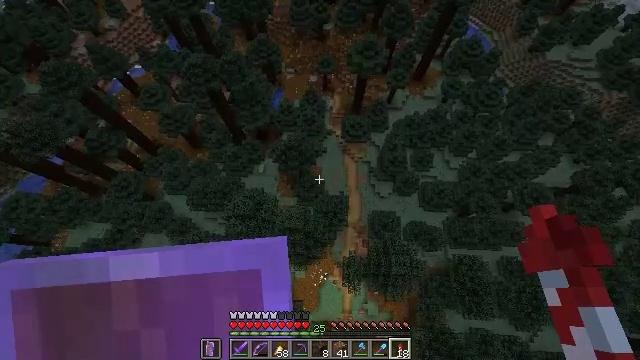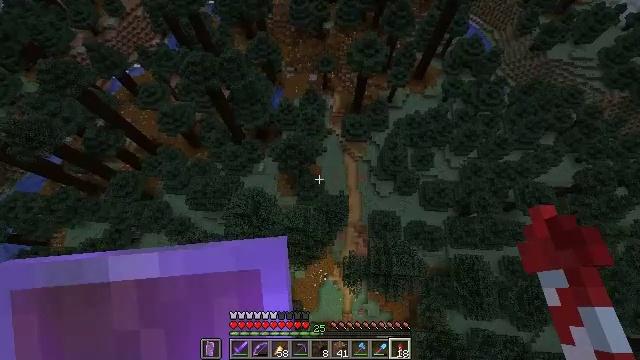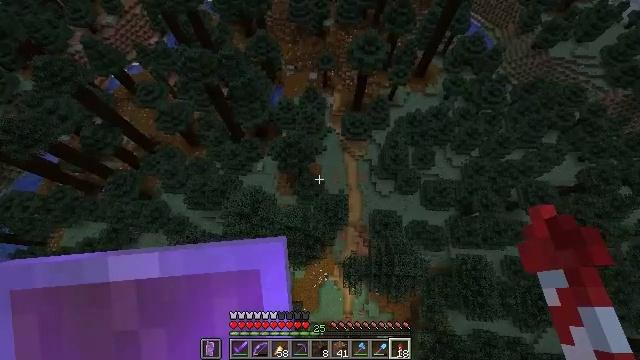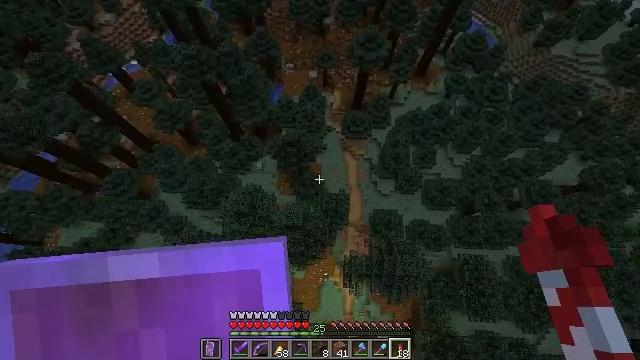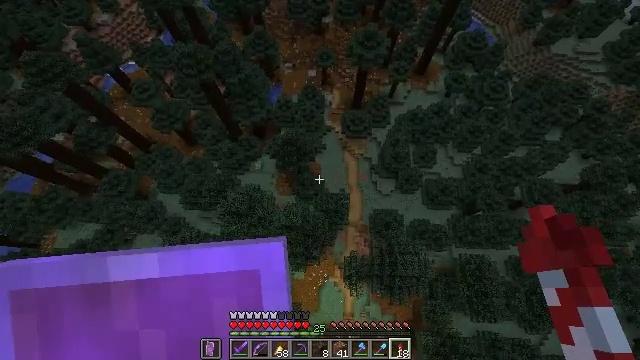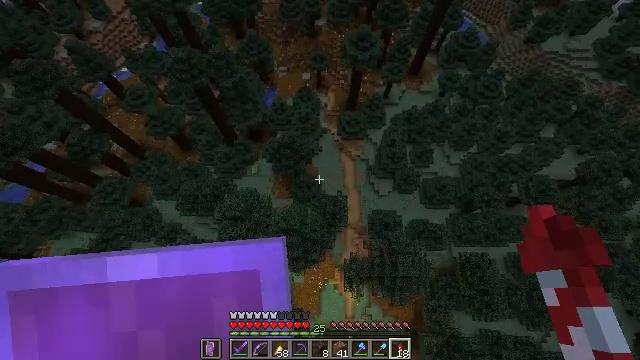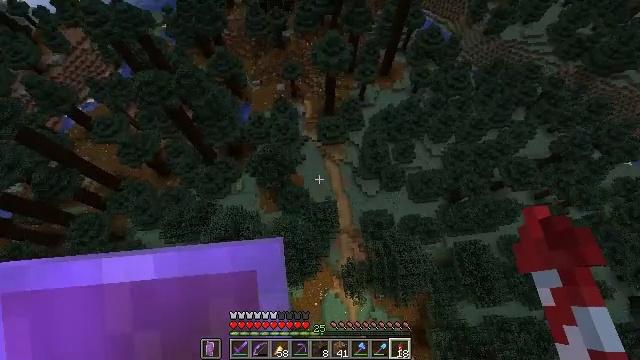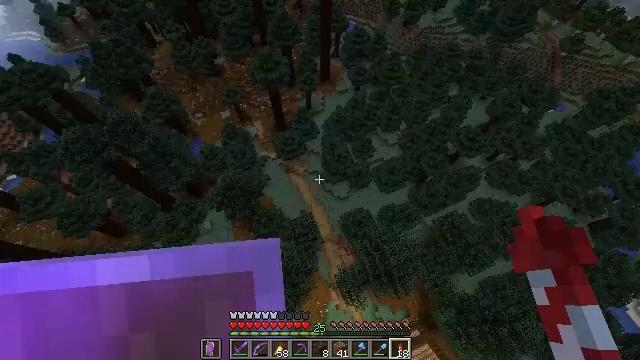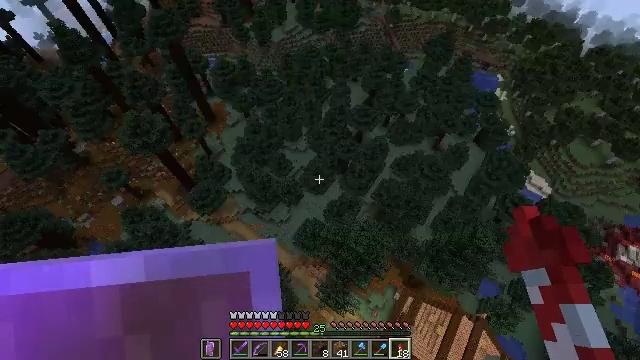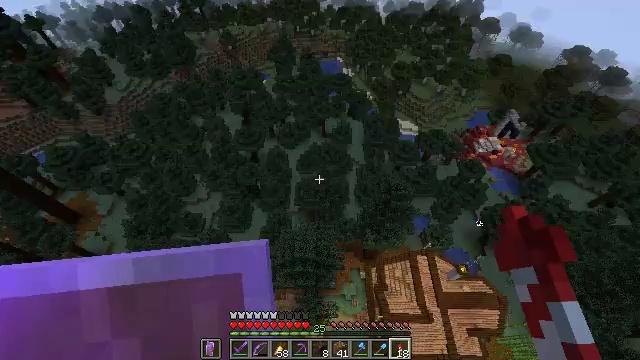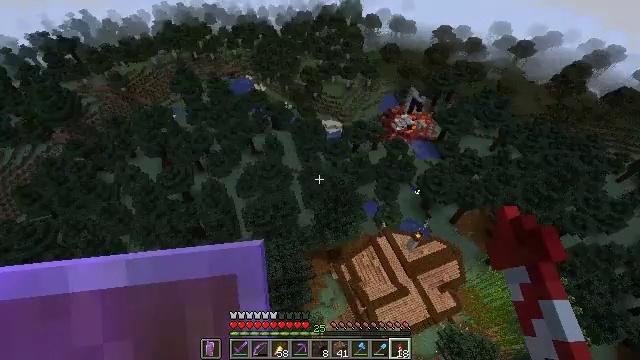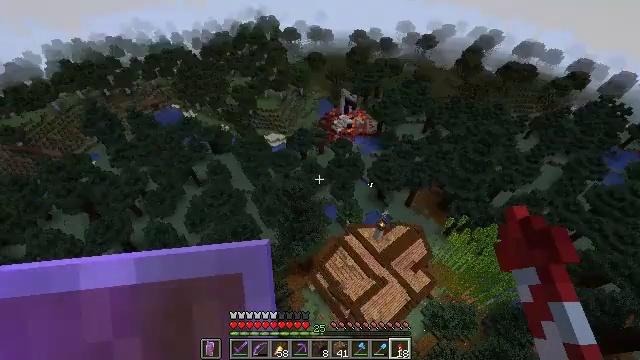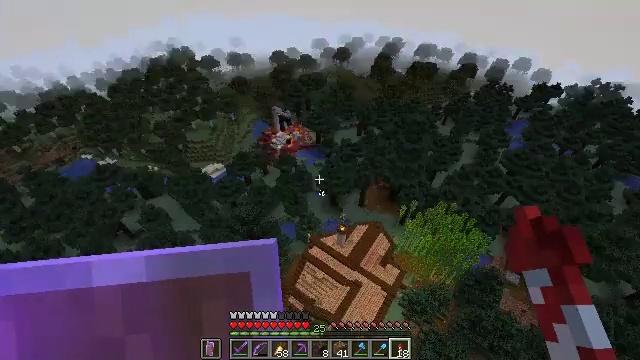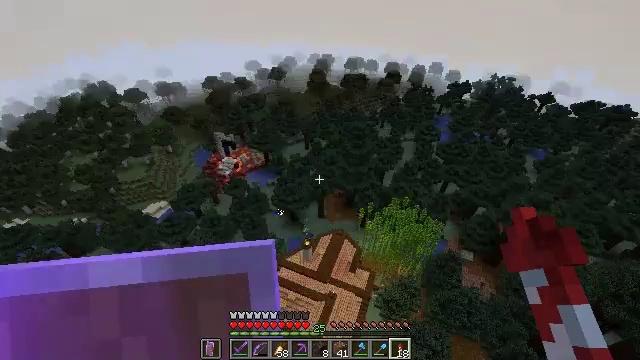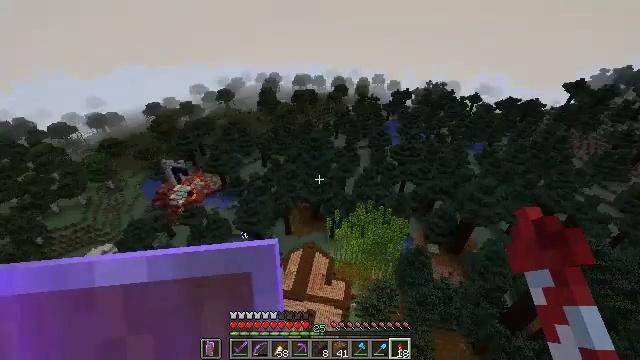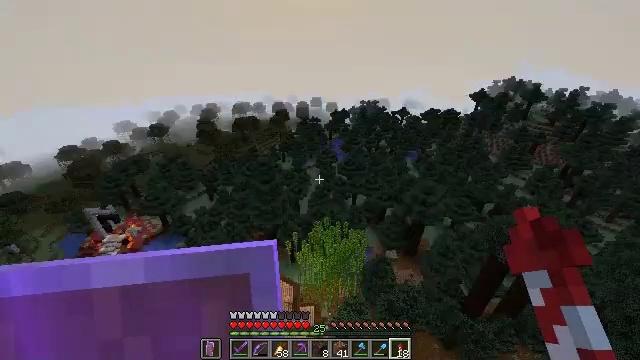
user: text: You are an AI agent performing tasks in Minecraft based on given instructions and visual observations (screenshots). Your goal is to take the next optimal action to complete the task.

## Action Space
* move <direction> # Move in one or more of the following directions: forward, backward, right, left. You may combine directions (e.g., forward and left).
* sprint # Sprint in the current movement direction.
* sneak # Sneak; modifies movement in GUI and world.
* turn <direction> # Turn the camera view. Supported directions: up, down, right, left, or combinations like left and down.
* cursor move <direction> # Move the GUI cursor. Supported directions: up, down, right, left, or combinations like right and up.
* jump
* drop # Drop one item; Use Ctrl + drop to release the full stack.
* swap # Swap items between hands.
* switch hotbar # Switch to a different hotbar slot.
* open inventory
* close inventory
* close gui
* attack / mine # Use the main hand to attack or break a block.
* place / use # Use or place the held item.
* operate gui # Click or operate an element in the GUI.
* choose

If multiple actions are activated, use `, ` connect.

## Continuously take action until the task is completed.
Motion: motion action
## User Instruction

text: Mine spruce leaves from the tree.
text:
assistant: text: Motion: no_op
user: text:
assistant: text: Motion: no_op
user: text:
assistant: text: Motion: no_op
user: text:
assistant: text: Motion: no_op
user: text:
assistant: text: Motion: turn right
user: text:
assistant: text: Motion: turn right and up
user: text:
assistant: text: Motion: turn right and up
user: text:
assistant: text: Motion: turn right and up
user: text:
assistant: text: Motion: turn right and up
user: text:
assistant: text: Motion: turn right and up
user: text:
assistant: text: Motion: turn right and up
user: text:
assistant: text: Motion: turn right and up
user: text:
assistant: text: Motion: turn right and up
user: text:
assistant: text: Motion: turn right and up
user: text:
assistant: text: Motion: turn right and up
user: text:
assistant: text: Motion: turn right and up
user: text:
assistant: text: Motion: turn right and up
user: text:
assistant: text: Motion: no_op
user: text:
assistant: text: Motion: no_op
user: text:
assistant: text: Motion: no_op
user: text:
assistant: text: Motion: turn left
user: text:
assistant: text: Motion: turn left
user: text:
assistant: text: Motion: turn left
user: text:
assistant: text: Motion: turn left and down
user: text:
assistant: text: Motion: turn left
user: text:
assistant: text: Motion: turn left and down
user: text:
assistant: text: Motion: turn left
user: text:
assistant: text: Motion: turn left
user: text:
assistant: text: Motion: turn left and up
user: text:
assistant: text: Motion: turn left